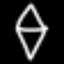
Label: diamond